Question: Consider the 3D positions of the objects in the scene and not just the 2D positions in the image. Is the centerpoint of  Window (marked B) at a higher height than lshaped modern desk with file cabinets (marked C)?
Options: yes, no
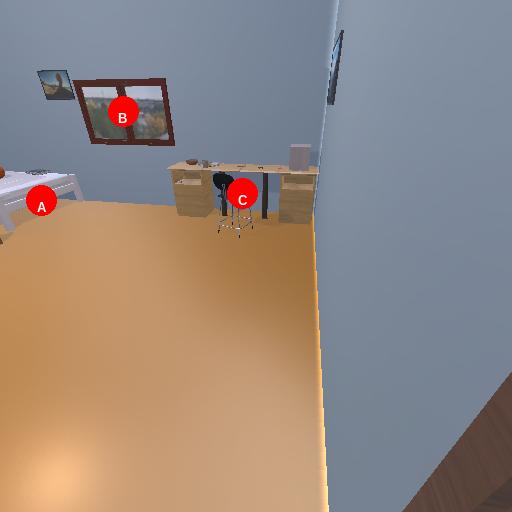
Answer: yes